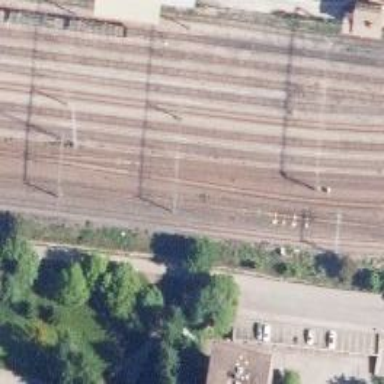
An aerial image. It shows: Railway with continuous electrified contact line.